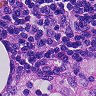
Metastatic tissue present: no